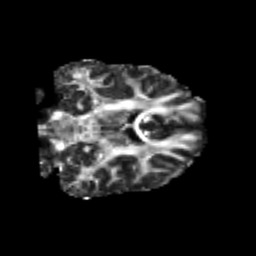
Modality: FA
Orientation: coronal
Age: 24
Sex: male
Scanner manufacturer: siemens
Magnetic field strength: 3 T
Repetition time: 3.5 s
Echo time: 0.113 s